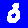
Digit: 3